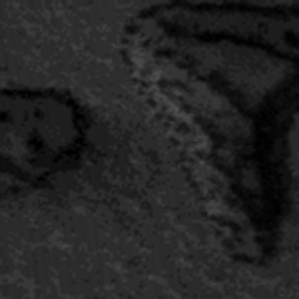
Label: frost